Chest X-ray. View position: AP
Patient age: 64
Patient sex: M
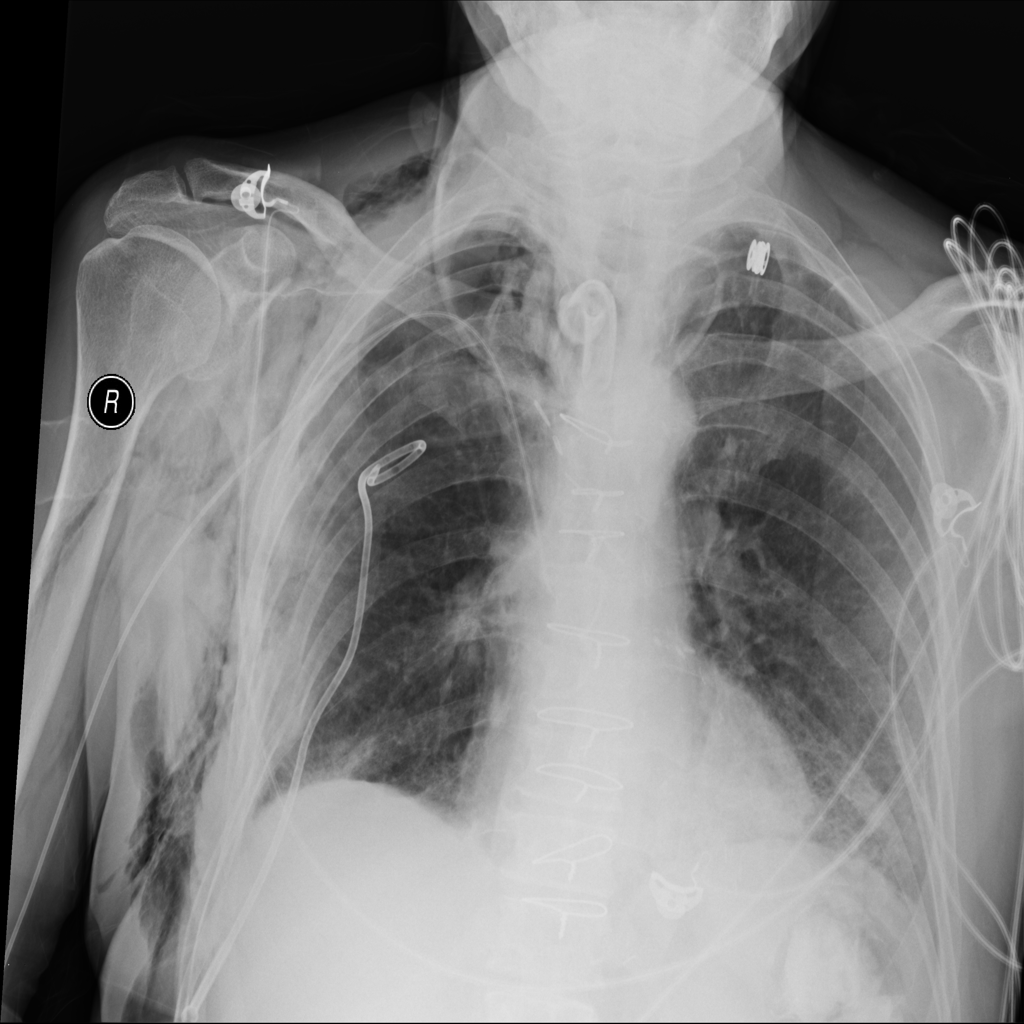
Finding: Pneumothorax